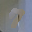
Label: 7